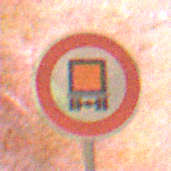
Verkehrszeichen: VerbotKennzeichnungspflichtigeKraftfahrzeugeGefaehrlicheGueter
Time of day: Night
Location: Outdoor (Nature)
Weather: Clear
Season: NotSpecified
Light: Natural